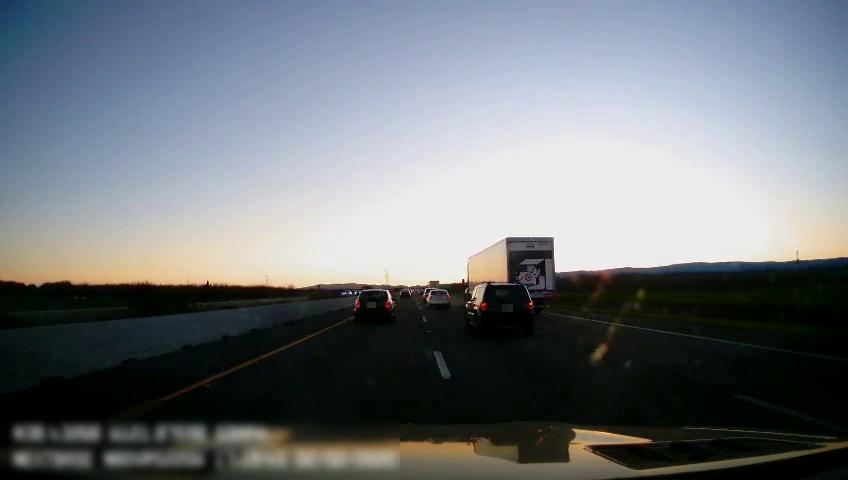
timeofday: Dusk/Dawn/Twilight
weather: Sunny
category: Drivable Space
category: Vehicles | Car
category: Vehicles | Truck
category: Vehicles | Truck
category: Vehicles | SUV
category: Vehicles | Car
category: Vehicles | Car
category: Vehicles | SUV
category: Vehicles | Car
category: Lanes | Current Lane
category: Lanes | Alternate Lane
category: Lanes | Alternate Lane
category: Lanes | Alternate Lane